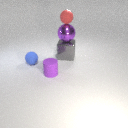
large gray metal cube below large purple metal sphere